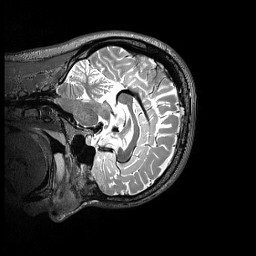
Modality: T2w
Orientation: sagittal
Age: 22
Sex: female
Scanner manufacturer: siemens
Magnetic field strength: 3 T
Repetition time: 3.2 s
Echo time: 0.565 s